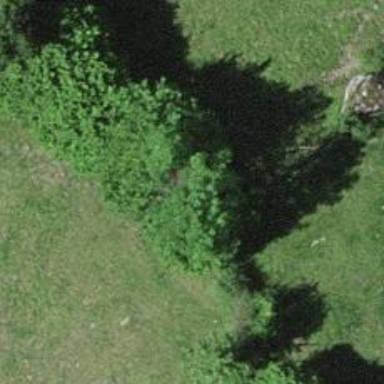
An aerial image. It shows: Hedge acting as barrier.